Interaction volume radius: 10 \u00c5
Interaction volume height: 20 \u00c5
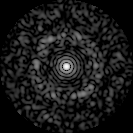
Disorder parameter: 0.8282